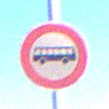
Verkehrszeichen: VerbotKraftomnibusse
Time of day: MorningAfternoon
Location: Outdoor (RoadRail)
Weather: Clear
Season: NotSpecified
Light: Natural